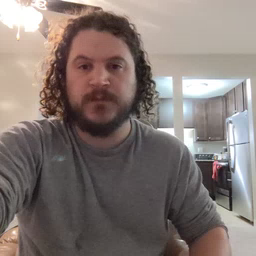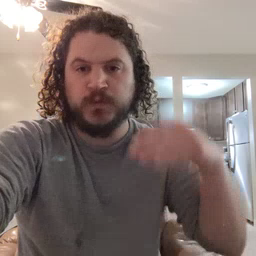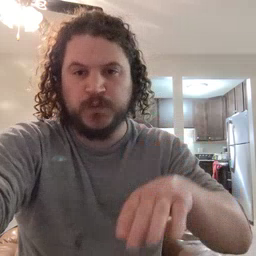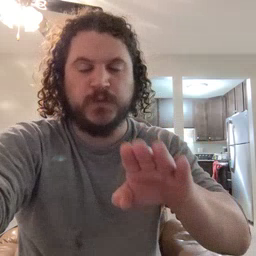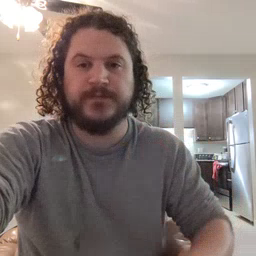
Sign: into